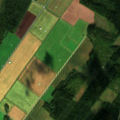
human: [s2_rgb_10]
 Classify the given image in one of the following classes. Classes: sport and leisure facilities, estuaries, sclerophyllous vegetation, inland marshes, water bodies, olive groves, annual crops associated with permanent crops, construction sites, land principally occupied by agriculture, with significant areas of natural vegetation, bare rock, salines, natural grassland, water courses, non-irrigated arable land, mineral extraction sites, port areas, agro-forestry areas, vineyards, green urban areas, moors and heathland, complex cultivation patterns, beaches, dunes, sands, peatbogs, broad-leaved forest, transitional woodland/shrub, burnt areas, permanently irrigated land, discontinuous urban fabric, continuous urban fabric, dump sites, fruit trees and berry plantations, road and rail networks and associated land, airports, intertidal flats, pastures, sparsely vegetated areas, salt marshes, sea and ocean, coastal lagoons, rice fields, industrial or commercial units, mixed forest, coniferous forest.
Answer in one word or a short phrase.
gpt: non-irrigated arable land, coniferous forest, mixed forest, transitional woodland/shrub